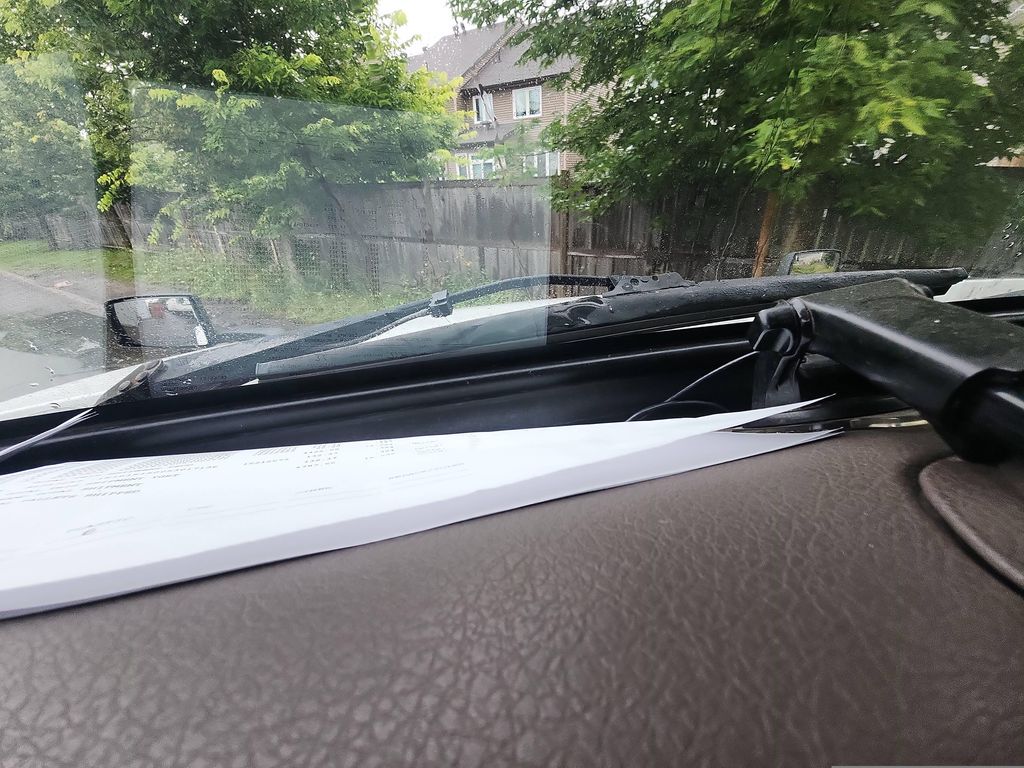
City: ottawa-gatineau